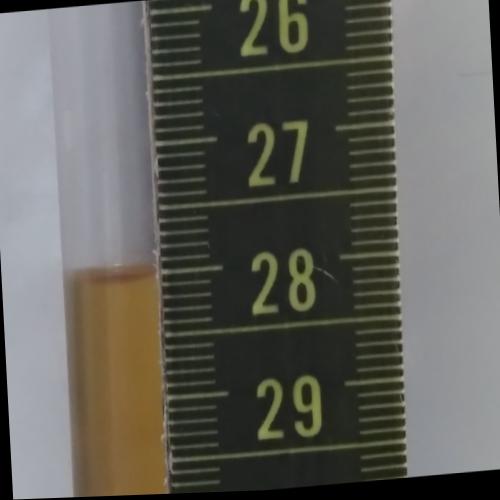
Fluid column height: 28.0 cm